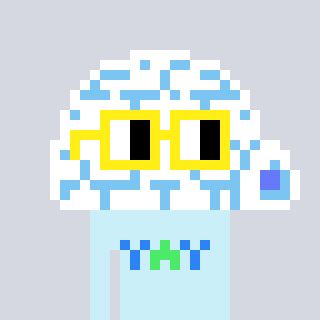
a pixel art character with square yellow glasses, a igloo-shaped head and a cold-colored body on a cool background